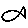
Label: fish